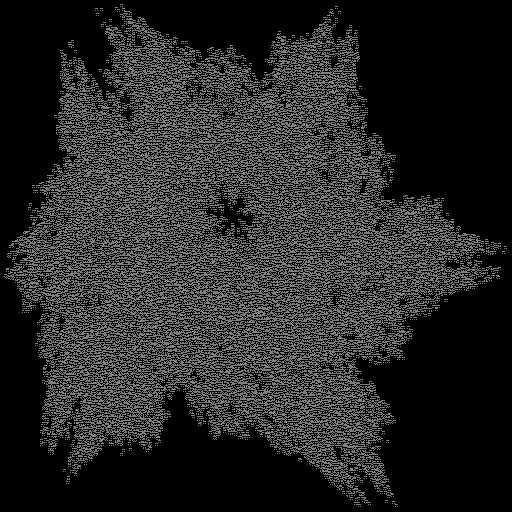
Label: bedder